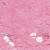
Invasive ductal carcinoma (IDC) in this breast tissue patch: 0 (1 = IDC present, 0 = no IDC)